Field crop: tomato
Growth stage: 1
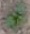
Species: solanum